Interaction volume radius: 5 \u00c5
Interaction volume height: 30 \u00c5
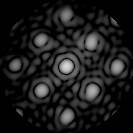
Disorder parameter: 0.1826